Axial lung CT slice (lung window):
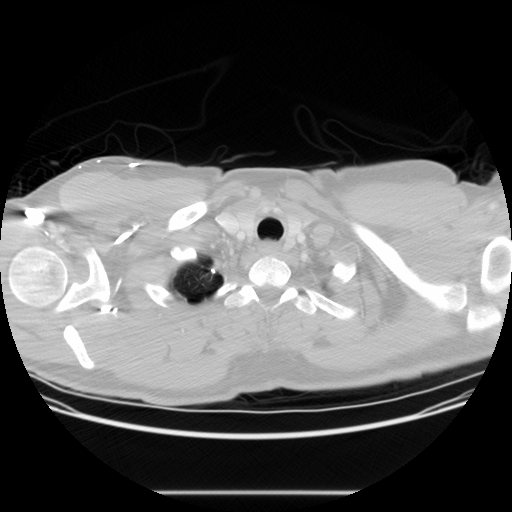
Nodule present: no